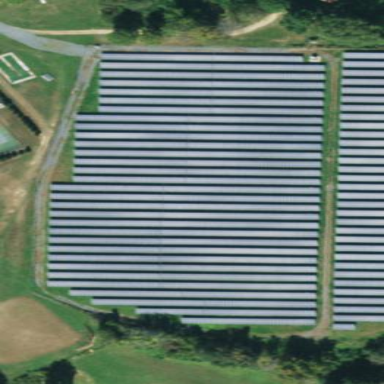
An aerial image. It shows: Solar power plant using photovoltaic technology.